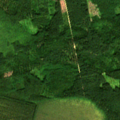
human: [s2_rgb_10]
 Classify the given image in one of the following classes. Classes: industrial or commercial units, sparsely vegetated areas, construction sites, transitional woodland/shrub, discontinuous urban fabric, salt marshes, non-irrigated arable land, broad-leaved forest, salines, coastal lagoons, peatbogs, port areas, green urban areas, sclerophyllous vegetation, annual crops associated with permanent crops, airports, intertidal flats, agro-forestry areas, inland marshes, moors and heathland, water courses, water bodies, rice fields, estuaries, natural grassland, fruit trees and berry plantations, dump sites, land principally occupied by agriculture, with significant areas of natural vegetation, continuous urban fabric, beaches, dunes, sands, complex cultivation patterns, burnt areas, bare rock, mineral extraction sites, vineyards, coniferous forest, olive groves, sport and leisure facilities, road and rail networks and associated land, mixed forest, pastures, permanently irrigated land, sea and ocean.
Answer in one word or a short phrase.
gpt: broad-leaved forest, coniferous forest, mixed forest, transitional woodland/shrub, peatbogs